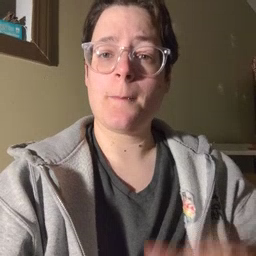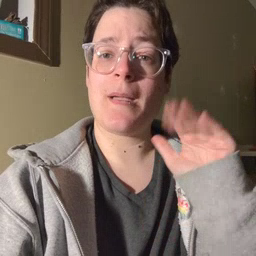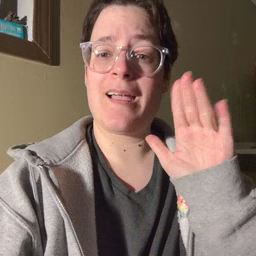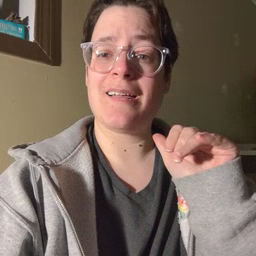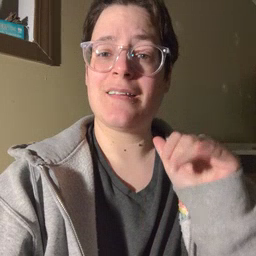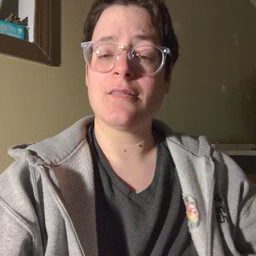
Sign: bye